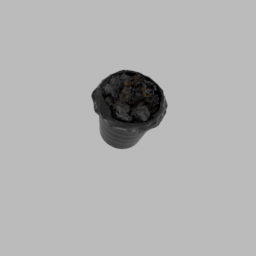
Label: tools